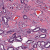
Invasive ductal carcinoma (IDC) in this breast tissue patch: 1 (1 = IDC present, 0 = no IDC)